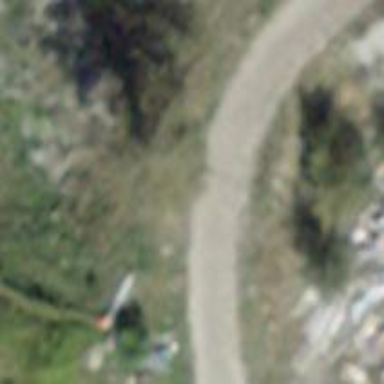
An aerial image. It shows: Track road with grade4 tracktype.